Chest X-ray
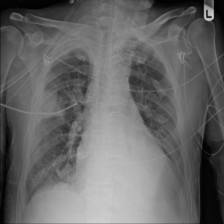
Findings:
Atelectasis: negative
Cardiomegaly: negative
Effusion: negative
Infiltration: positive
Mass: negative
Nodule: negative
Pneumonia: negative
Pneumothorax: negative
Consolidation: negative
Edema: negative
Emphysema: negative
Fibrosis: negative
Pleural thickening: negative
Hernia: negative